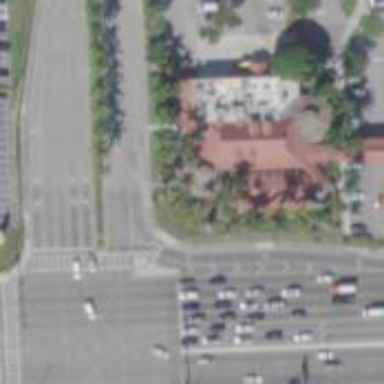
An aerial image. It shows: Separate sidewalk along asphalt primary link highway.